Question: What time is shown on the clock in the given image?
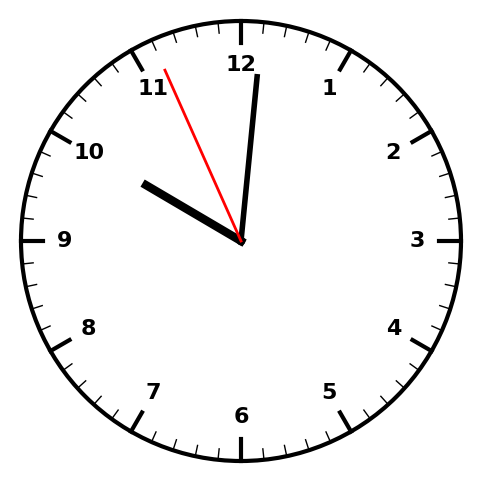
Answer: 10:00:56